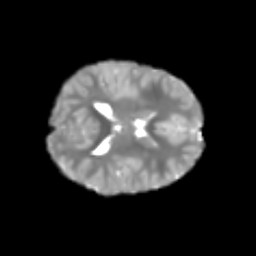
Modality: T2w
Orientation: axial
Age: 6
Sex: female
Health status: healthy